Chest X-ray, PA view. Patient: 62 years old, sex F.
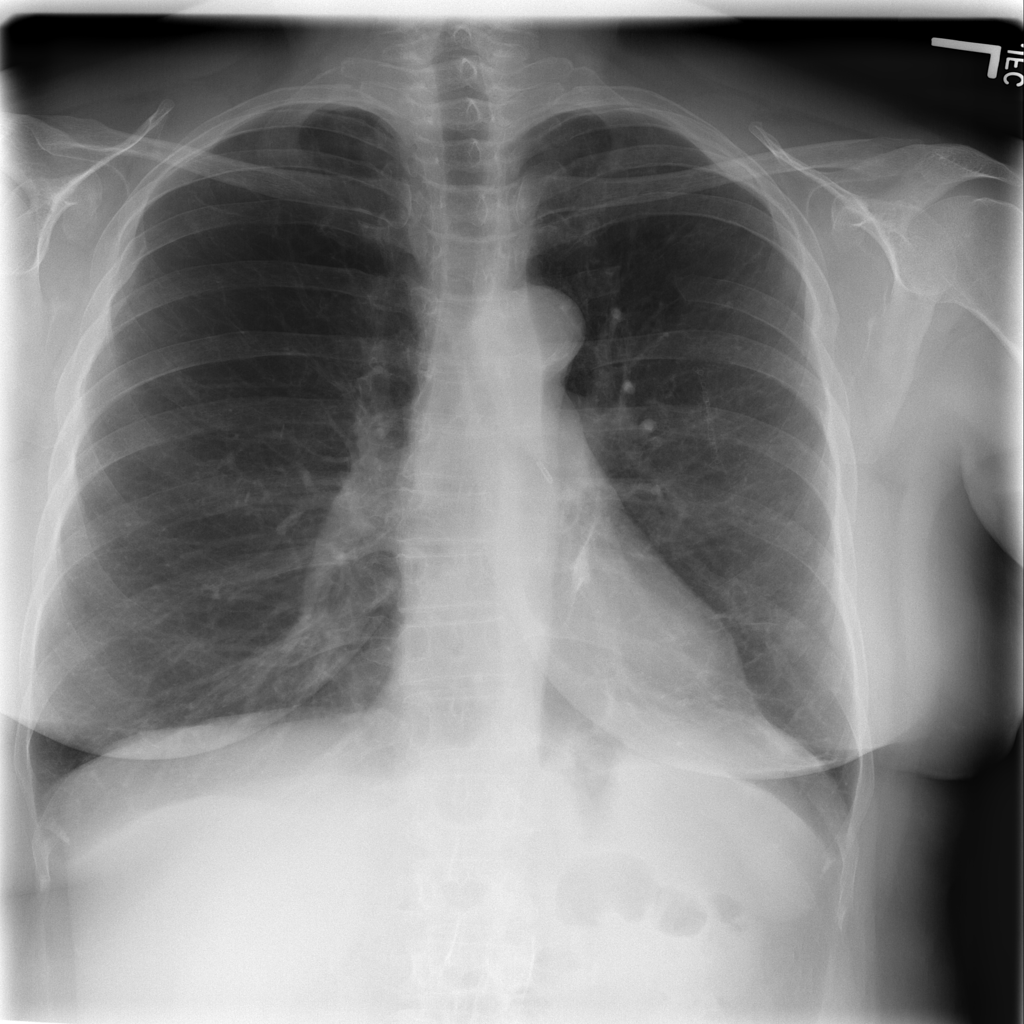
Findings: Mass